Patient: sex M, age 58
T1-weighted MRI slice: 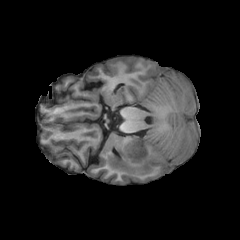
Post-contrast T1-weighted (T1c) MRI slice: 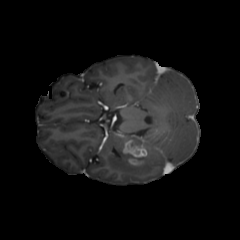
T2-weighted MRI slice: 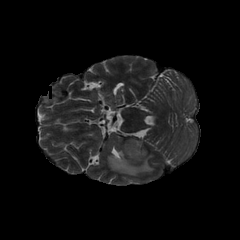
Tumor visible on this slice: yes
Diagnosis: Glioblastoma, IDH-wildtype
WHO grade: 4